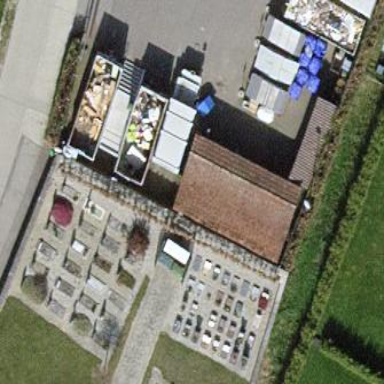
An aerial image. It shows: View of roof of building.